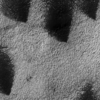
Label: not_dusty